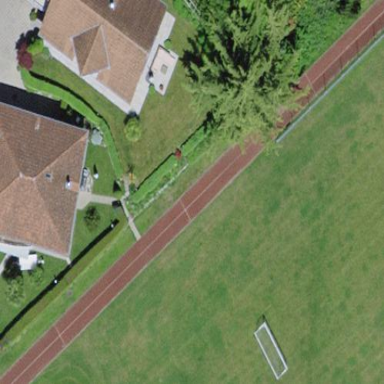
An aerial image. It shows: Athletics pitch for leisure land sports.